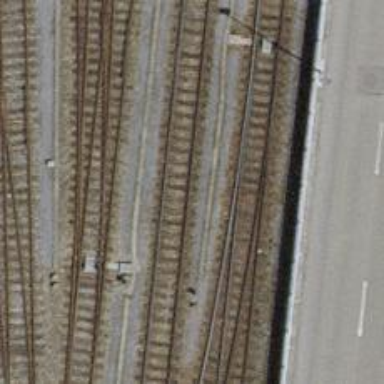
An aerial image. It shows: Railway switch.